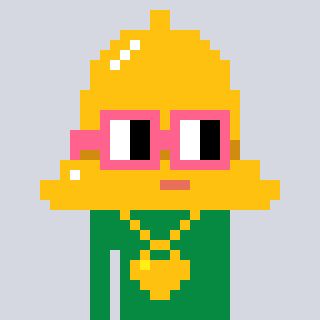
a pixel art character with square pink glasses, a bell-shaped head and a green-colored body on a cool background